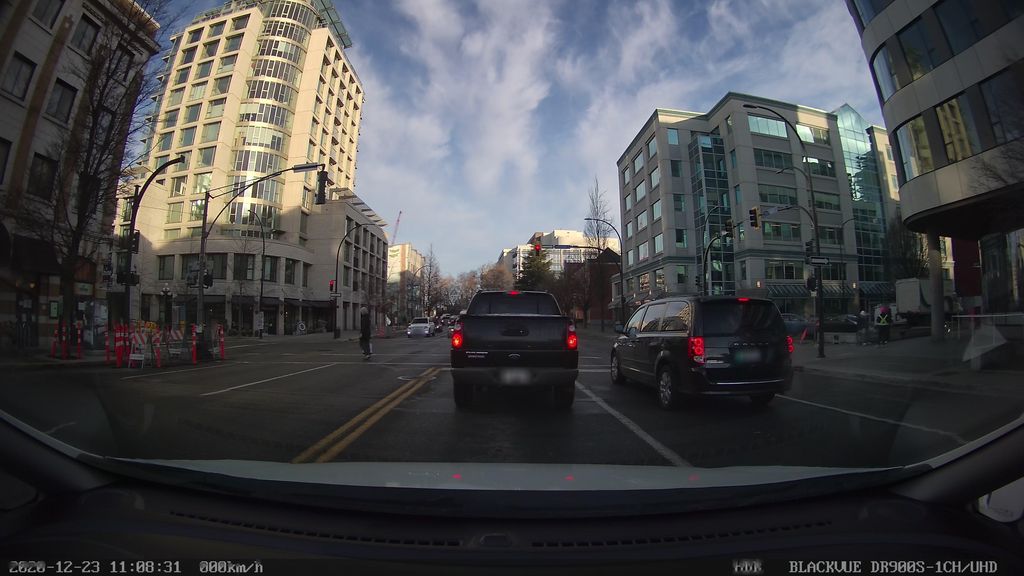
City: victoria